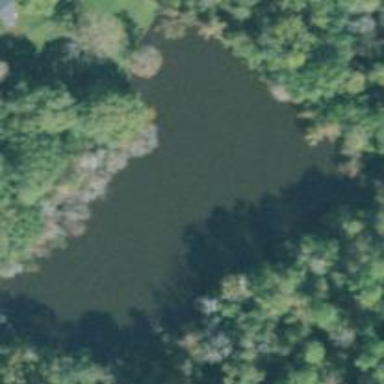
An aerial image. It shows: Pond surrounded by natural water.